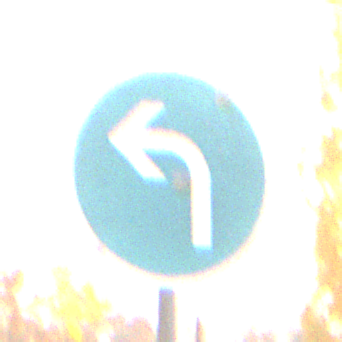
Verkehrszeichen: VorgeschriebeneFahrtrichtungLinks
Umgebung: Roofed, Suburban
Tageszeit: SunriseSunset
Wetter: Clear
Licht: Natural
Jahreszeit: NotSpecified
Kontrast: MediumContrast